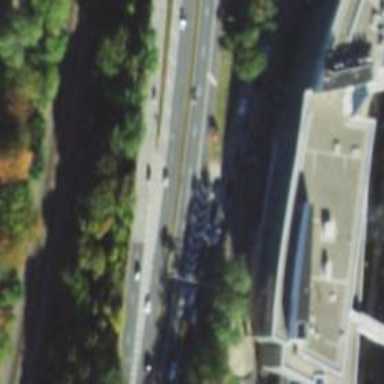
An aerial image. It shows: Road marking featuring gore chevron.